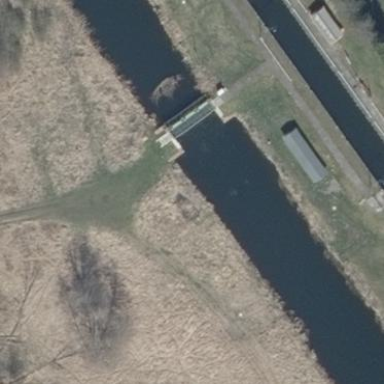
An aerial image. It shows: Lock on water body.